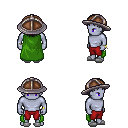
a pixel art fantasy rpg character, male body template, dark elf, purple skin, green cape, red pants, gray plain hairstyle, chain helm, bracelets, white slippers, four views (front, back, left, right), 2x2 character sprite sheet, small pixel art, hard edges, no anti-aliasing